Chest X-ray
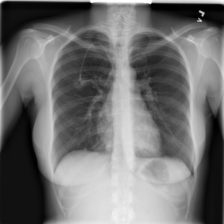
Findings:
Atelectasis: negative
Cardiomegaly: negative
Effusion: negative
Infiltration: negative
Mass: negative
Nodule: negative
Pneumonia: negative
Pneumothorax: negative
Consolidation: negative
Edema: negative
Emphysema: negative
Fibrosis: negative
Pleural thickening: negative
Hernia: negative